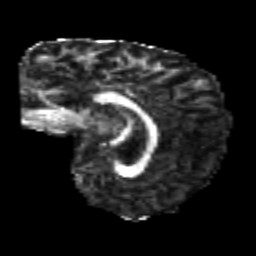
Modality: FA
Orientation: sagittal
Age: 21
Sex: female
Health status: healthy
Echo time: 0.074 s